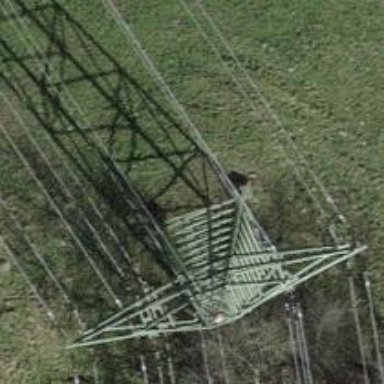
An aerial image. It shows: Towering power structure.